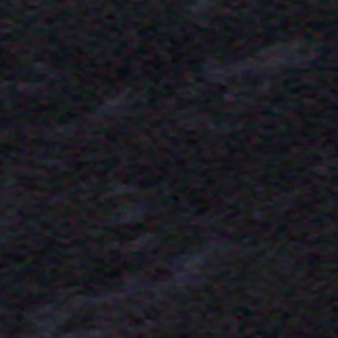
Label: other